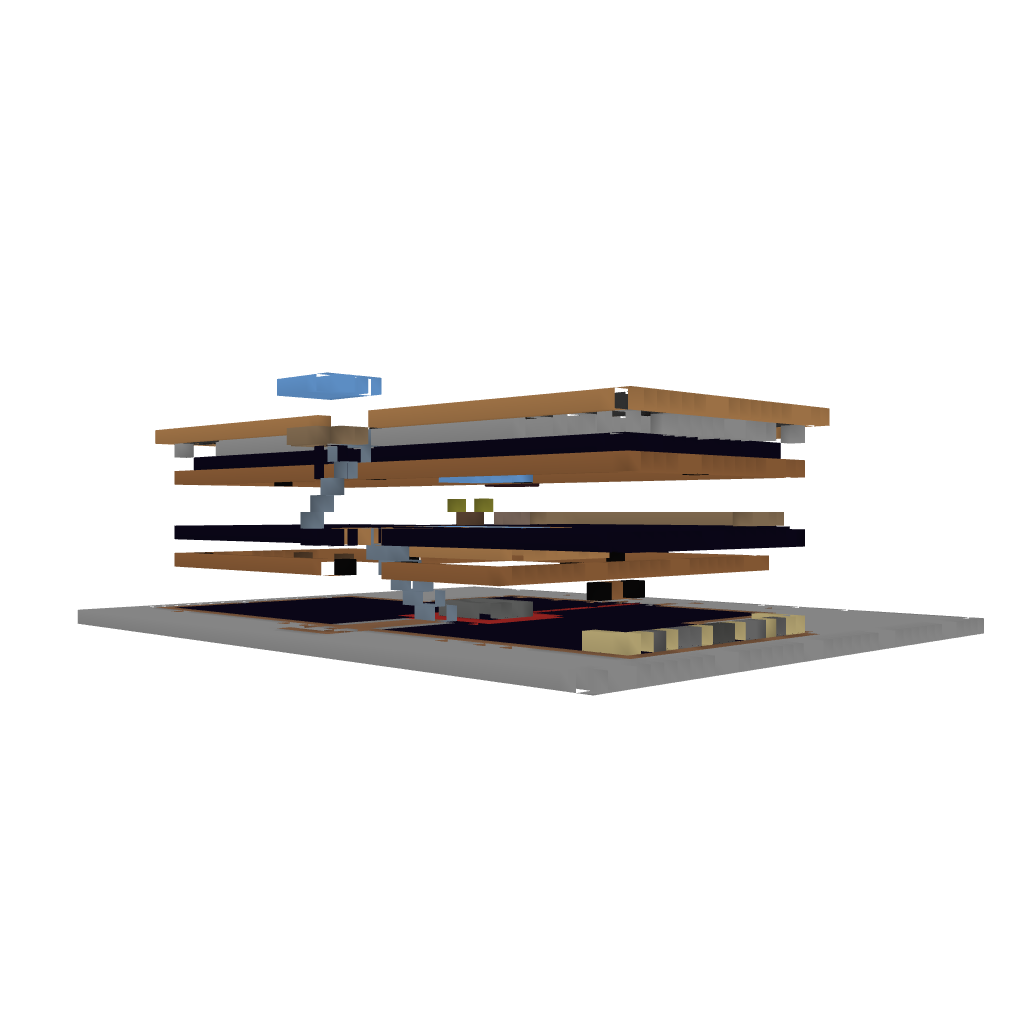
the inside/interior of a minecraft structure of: Mansion by Alurra17